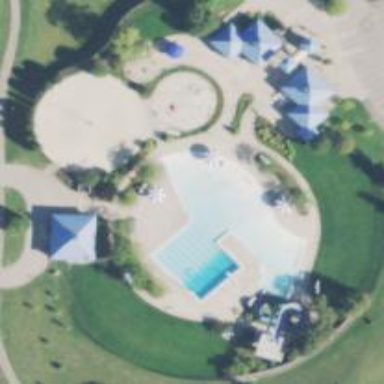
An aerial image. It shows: Outdoor swimming pool for leisure and sport activities.